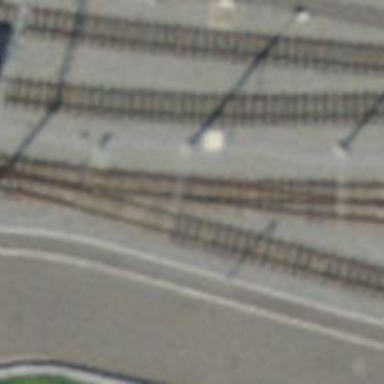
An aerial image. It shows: Railway switch.